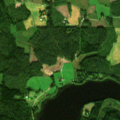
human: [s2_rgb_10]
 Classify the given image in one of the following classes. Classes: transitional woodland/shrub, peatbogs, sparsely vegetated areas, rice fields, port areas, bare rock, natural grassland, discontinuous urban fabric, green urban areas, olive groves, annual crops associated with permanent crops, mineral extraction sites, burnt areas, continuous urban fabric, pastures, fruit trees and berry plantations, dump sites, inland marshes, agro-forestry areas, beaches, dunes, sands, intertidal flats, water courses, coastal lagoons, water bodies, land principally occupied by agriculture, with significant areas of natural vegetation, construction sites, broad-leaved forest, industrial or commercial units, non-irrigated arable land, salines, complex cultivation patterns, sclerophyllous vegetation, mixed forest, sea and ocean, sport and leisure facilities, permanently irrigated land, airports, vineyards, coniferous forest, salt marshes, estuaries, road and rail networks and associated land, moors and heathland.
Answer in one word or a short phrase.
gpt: land principally occupied by agriculture, with significant areas of natural vegetation, coniferous forest, mixed forest, transitional woodland/shrub, water bodies